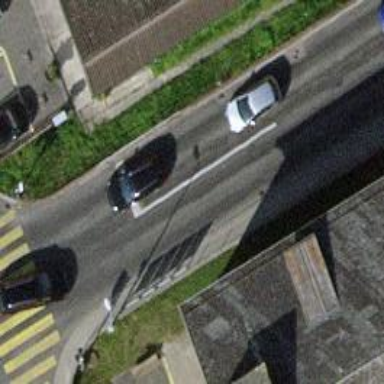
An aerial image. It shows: Tertiary road with asphalt surface and sidewalk.